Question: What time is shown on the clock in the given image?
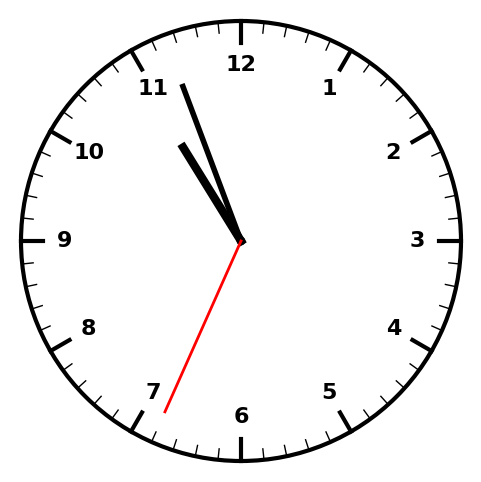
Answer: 10:56:34